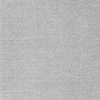
Atmospheric dust classification: dusty